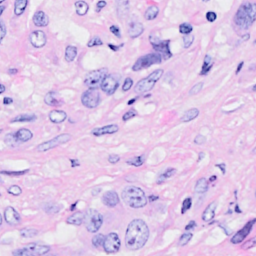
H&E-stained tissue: Breast